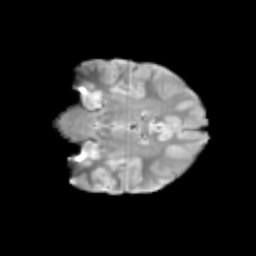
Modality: T2w
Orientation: coronal
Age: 12
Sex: female
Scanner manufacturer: siemens
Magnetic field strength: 3 T
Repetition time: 3.8 s
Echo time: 0.07 s